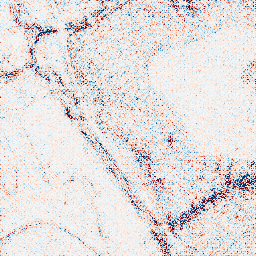
Category: wavelet
Decomposition family: wavelet_dwt
Decomposition parameters: wavelet: db8
level: 2
Upsampling method: regularized
Upsampling parameters: scale: 2
lambda_reg: 0.1
Upsampling scale: 2